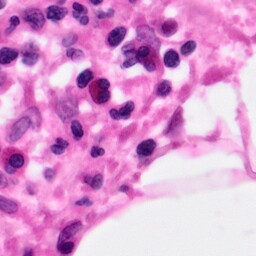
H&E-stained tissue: Pancreatic